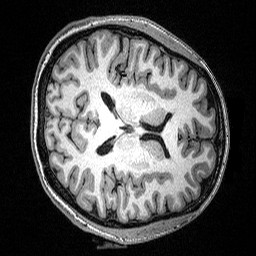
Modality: T1w
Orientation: axial
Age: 24
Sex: female
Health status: healthy
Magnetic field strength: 3 T
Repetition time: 2.53 s
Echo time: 0.00331 s